Interaction volume radius: 5 \u00c5
Interaction volume height: 10 \u00c5
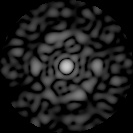
Disorder parameter: 0.8147